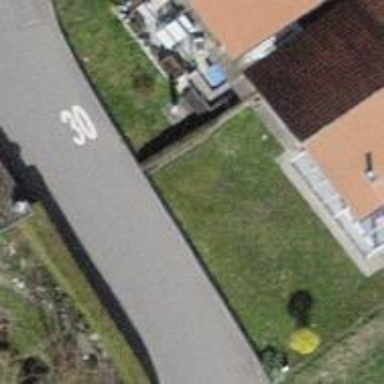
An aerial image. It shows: Asphalt road in residential area.